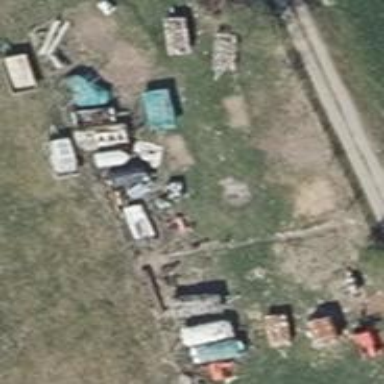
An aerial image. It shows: Farmyard area.